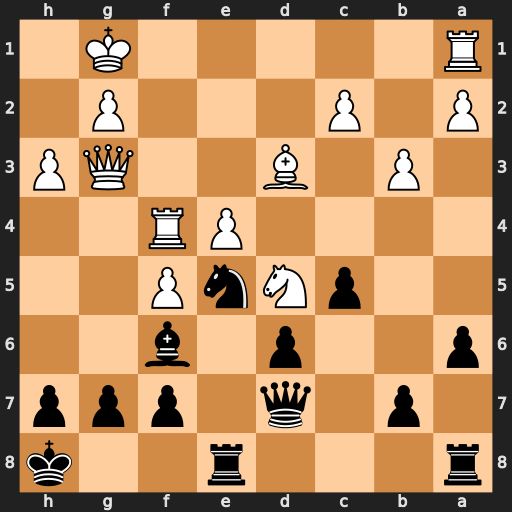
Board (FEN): r3r2k/1p1q1ppp/p2p1b2/2pNnP2/4PR2/1P1B2QP/P1P3P1/R5K1
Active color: b
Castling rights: -
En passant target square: -
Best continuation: Nxd3 Nxf6 Nxf4 Nxd7 Ne2+ Kf2 Nxg3